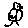
Label: bird